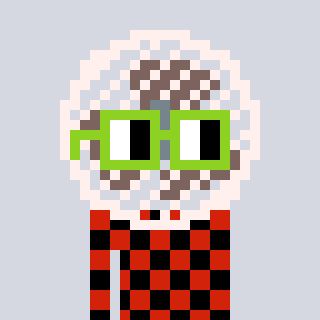
a pixel art character with square light green glasses, a fan-shaped head and a red-colored body on a cool background